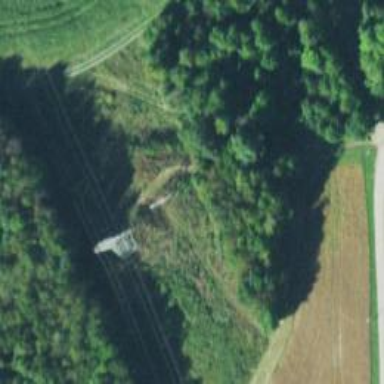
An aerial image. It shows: H-frame power tower with distinctive design.